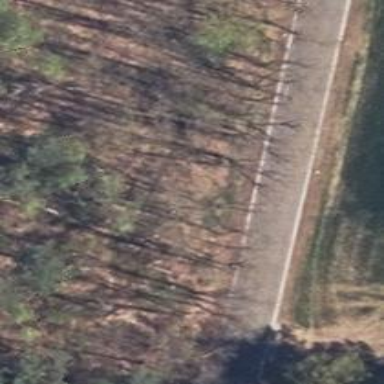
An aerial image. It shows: Asphalt road classified as tertiary.